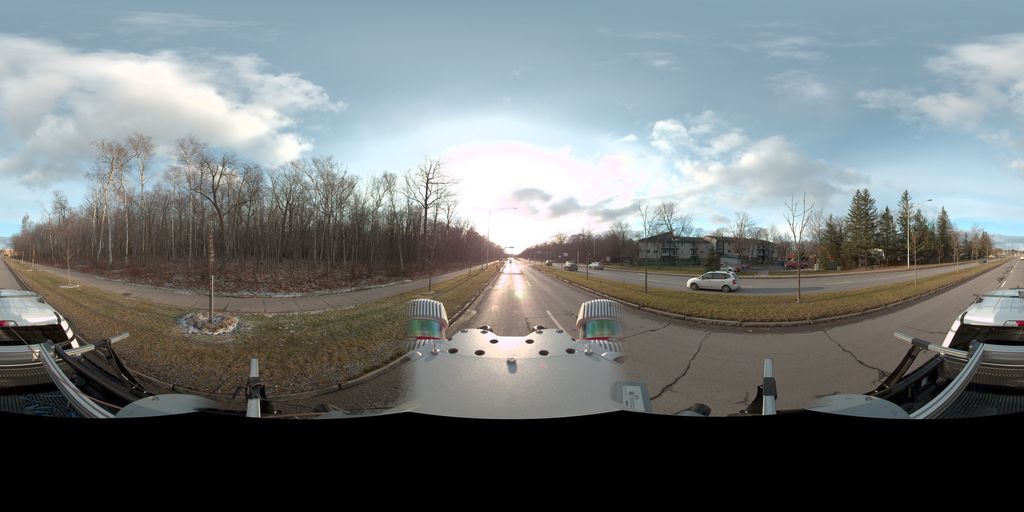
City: quebec_city